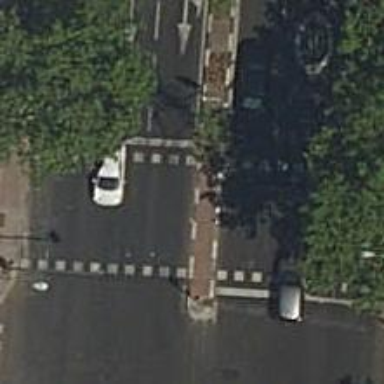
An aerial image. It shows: Kerb serving as barrier.